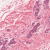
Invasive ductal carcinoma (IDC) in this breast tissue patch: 0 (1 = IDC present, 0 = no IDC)